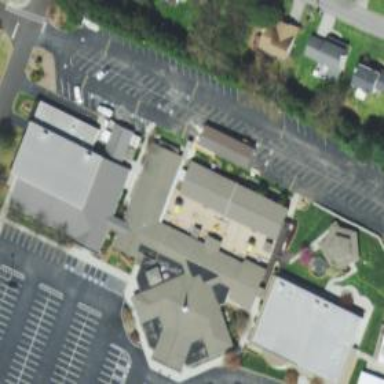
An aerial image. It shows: Building serving as place of worship.